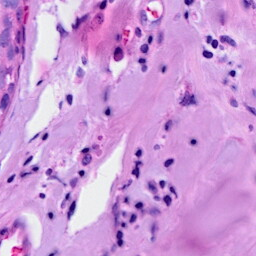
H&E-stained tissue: Breast